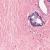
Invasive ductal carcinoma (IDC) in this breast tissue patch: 1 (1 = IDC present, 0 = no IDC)